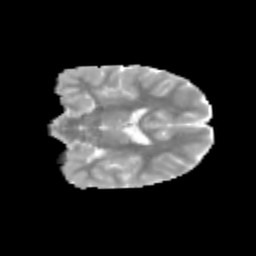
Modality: MD
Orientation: coronal
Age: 10
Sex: male
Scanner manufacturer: siemens
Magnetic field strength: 3 T
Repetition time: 3.8 s
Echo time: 0.07 s